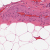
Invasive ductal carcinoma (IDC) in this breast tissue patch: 0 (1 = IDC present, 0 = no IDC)